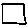
Label: square